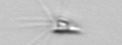
Label: Calciopappus